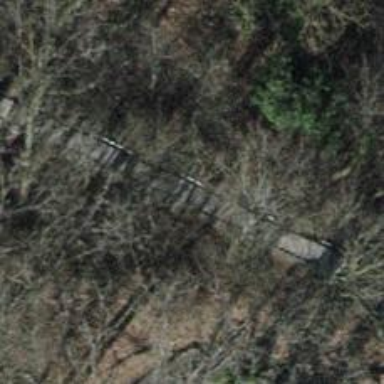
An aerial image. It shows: Road with steps.